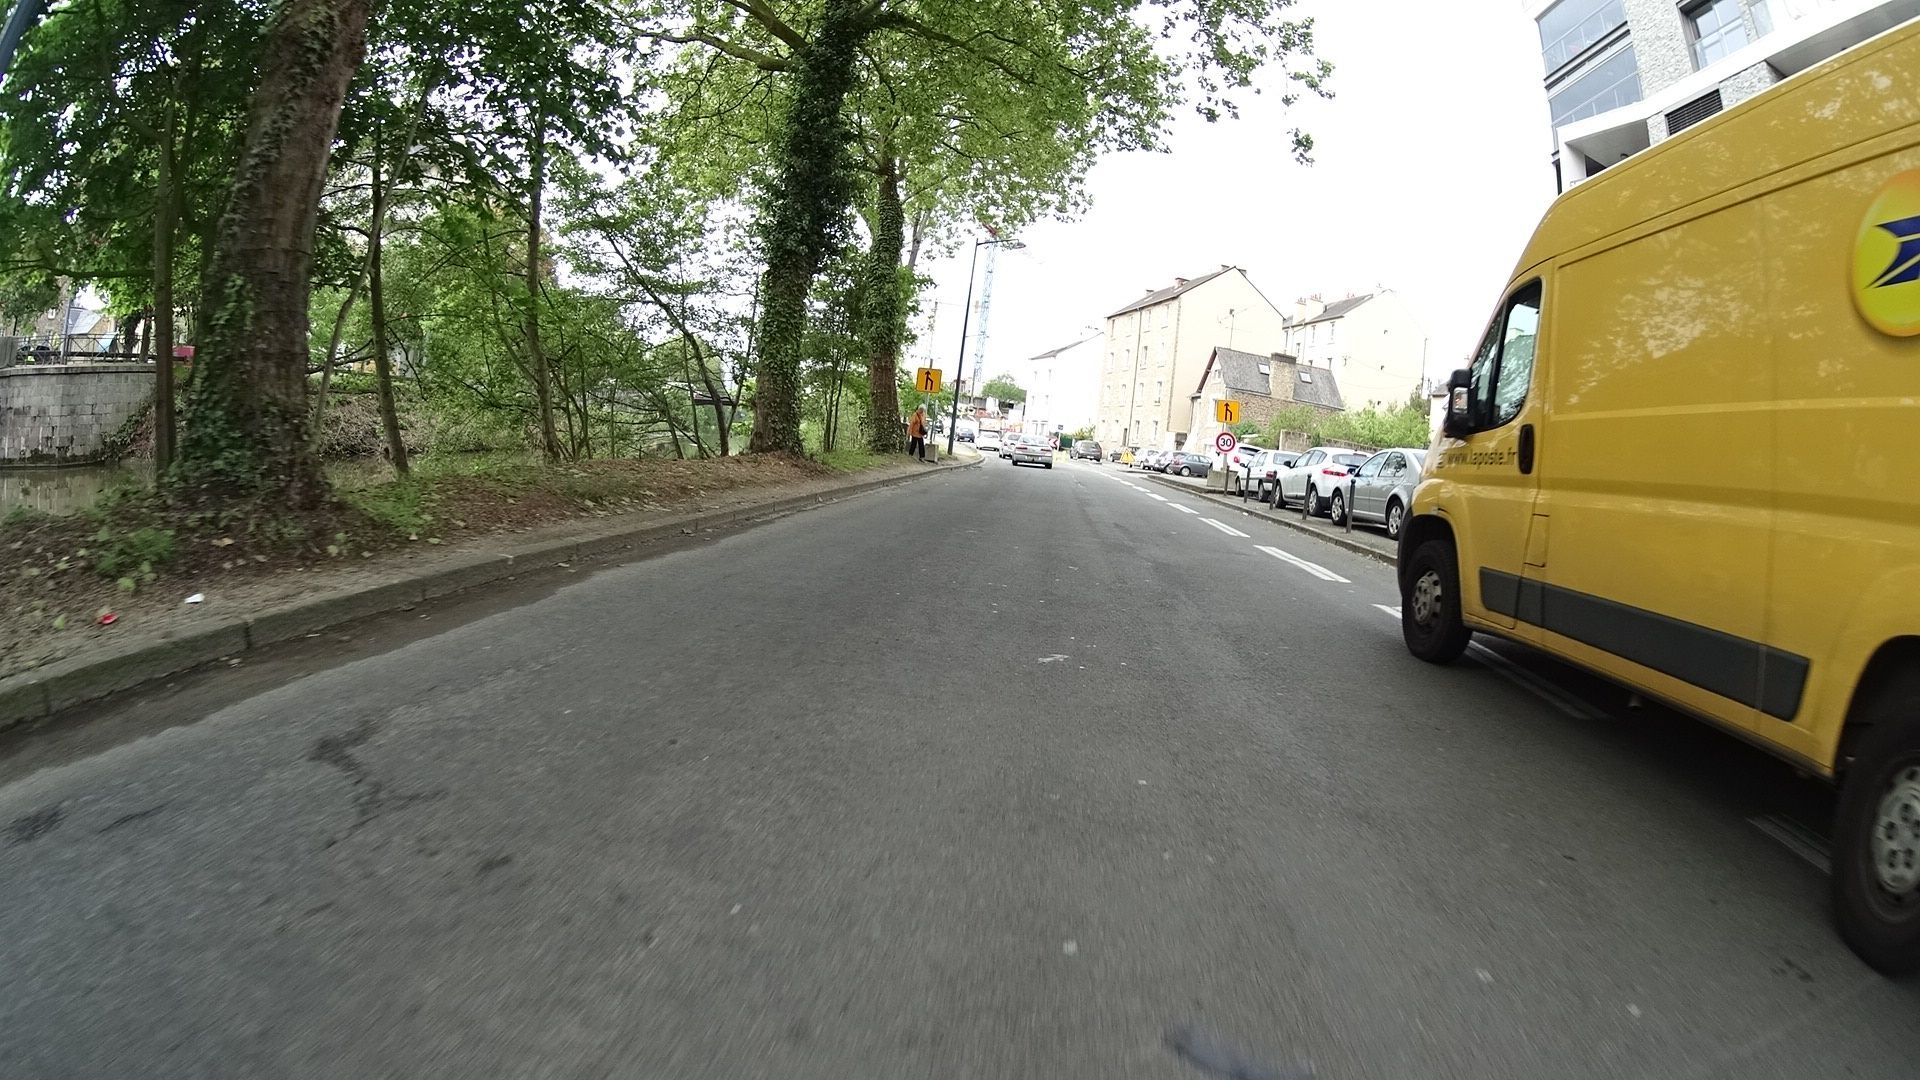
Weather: clear
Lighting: day
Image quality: good
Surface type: cycling surface
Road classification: primary
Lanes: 2
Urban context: urban centre
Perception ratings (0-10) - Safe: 5.99, Lively: 3.3, Beautiful: 8.05, Boring: 5.14, Depressing: 3.13, Wealthy: 8.21